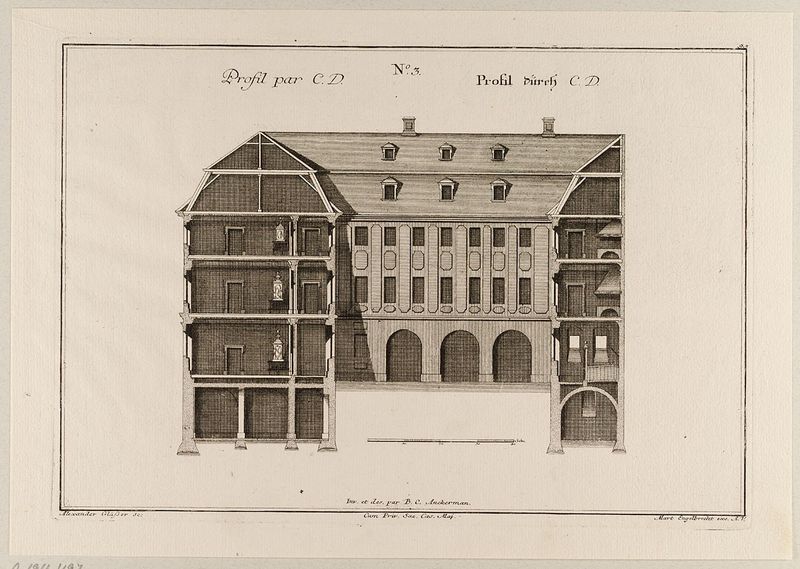
Titel: Profil eines Postamtsgebäudes
Künstler: Martin Engelbrecht
Standort: Hamburg
Institution: Museum für Kunst und Gewerbe Hamburg
Schlagwörter: fenster, licht, profil, skizze, säulen, dach, gebäude, haus, architektur, barock, schrift, papier, ansicht, grafik, graphik, interior, windows, print, fotografie, photographie, bögen, druckgraphik, druckgrafik, radierung, seite, entwurf, tore, building, etagen, plan, story, grundriss, aufriss, maßstab, doors, profanarchitektur, floors, plans, book, postamt, page, gerippt, diagram, archs, reproduktionen, barockzeit, barockzeitalter, cut out, druckerzeugnisse, architekturdarstellungen, gebäudes, ornamentstich, vorlageblätter, nr 3, chimney, découpé, immeuble, fenêtre, cheminée